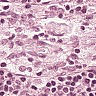
Metastatic tissue present: no